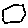
Label: hexagon